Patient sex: M
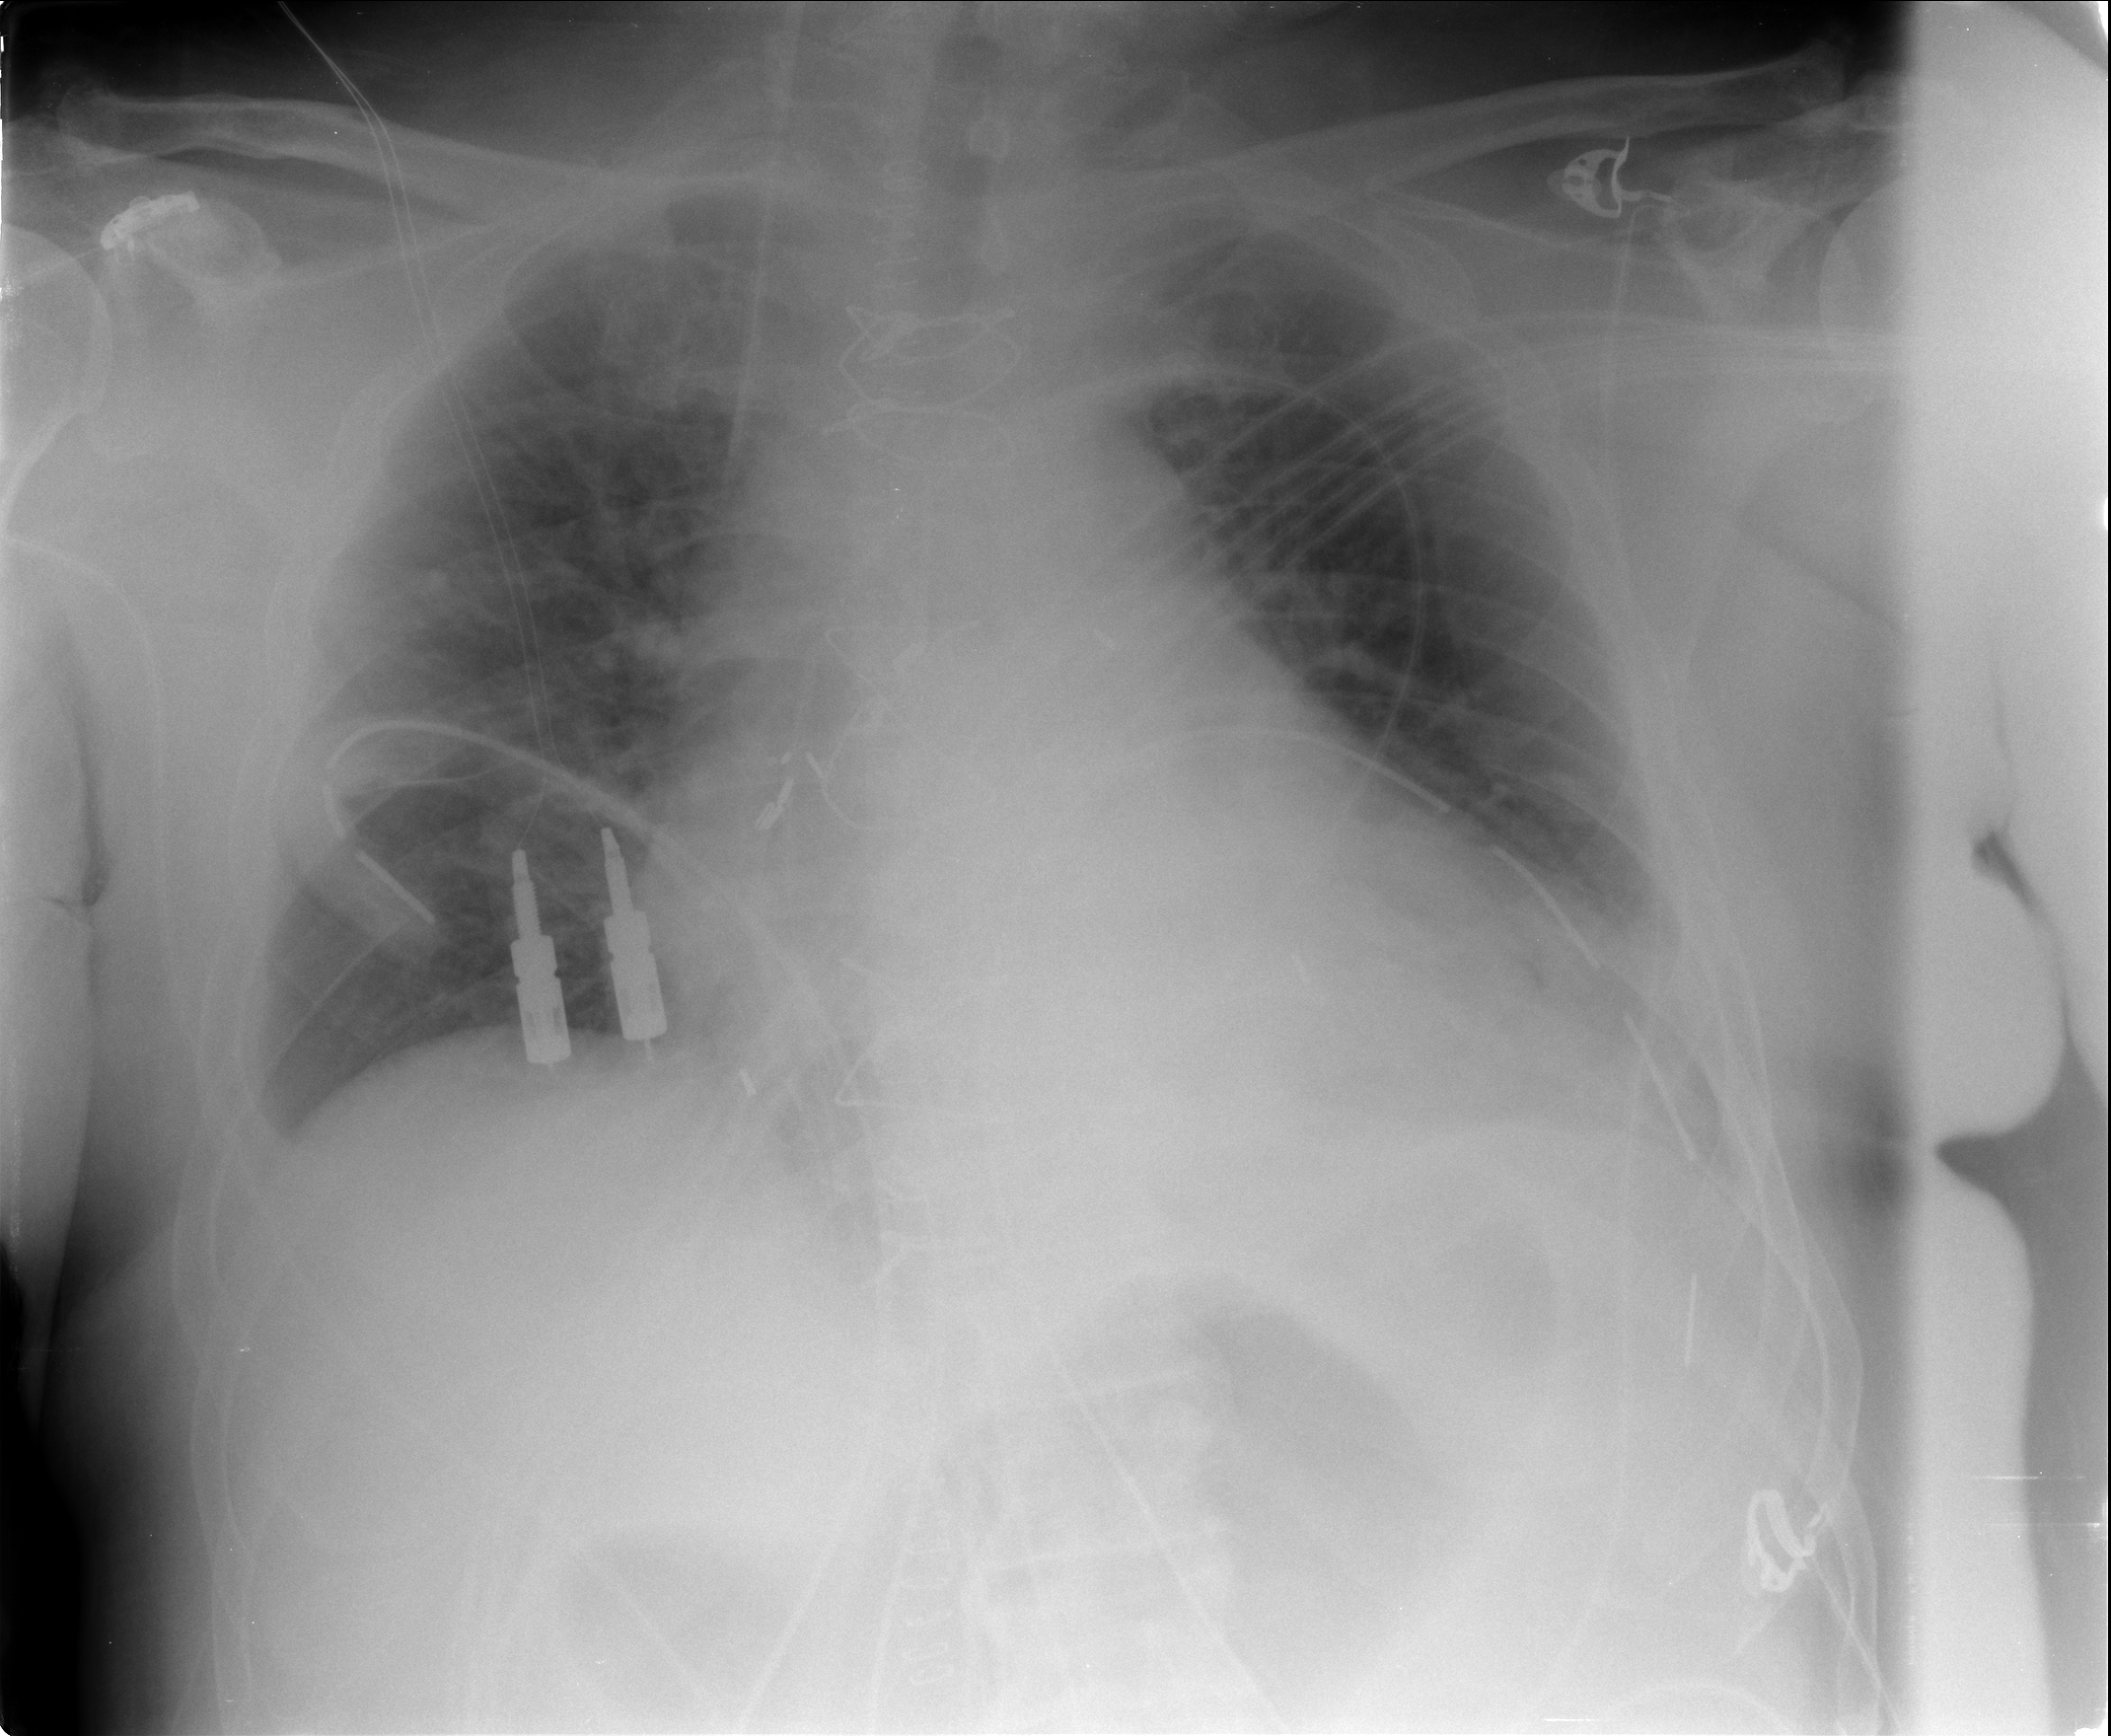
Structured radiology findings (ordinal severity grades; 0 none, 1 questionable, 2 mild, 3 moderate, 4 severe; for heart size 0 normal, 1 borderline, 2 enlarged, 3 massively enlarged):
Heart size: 1
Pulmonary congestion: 0
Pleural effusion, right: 0
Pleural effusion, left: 1
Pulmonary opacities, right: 0
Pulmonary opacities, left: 0
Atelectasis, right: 0
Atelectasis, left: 0